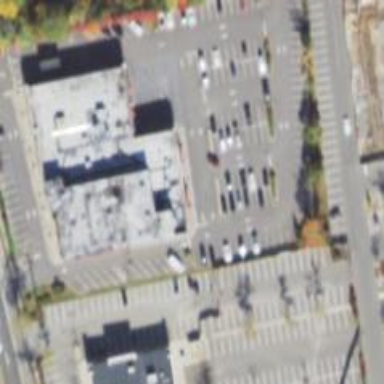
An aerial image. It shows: Retail building.